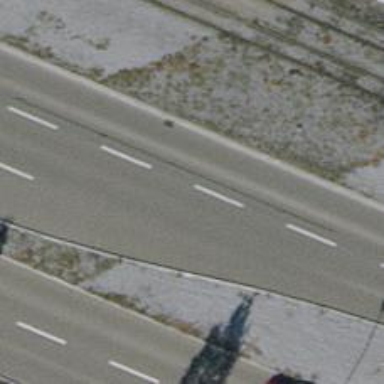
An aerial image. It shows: Primary highway with asphalt surface and separate sidewalk.